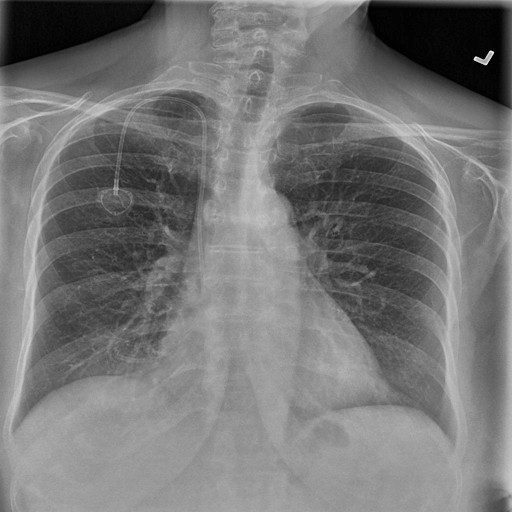
Finding: NORMAL